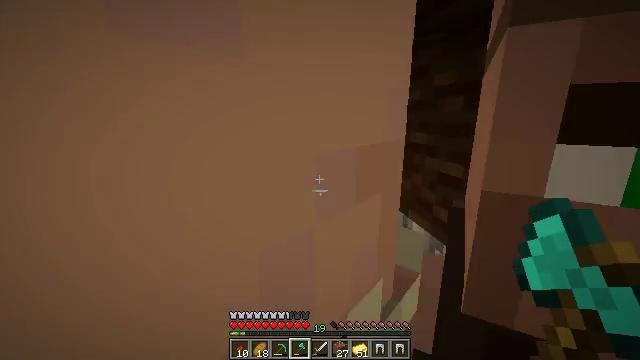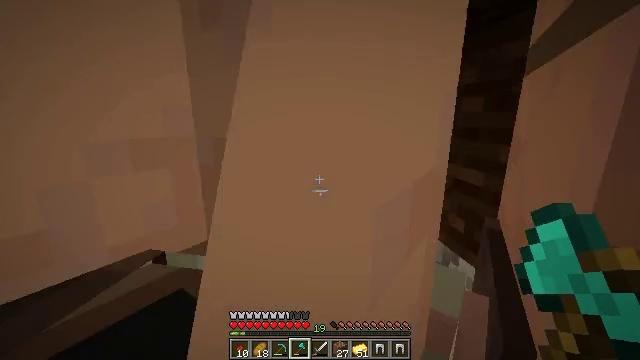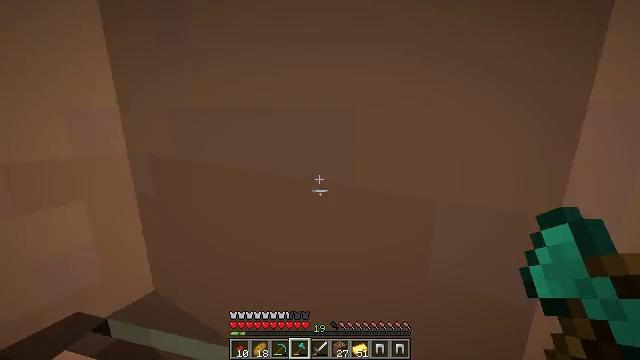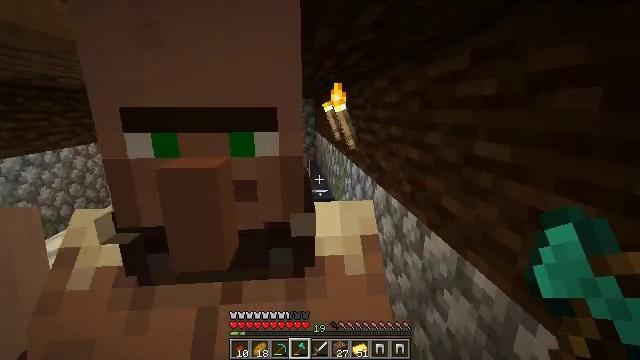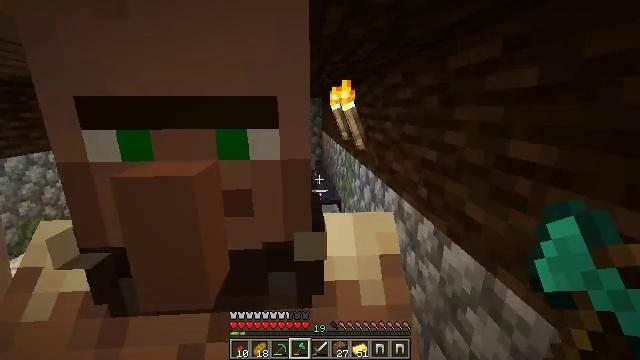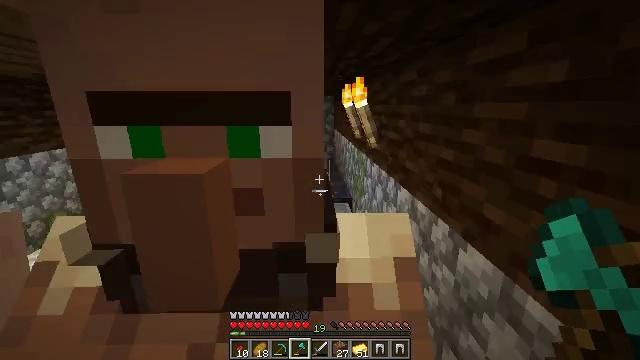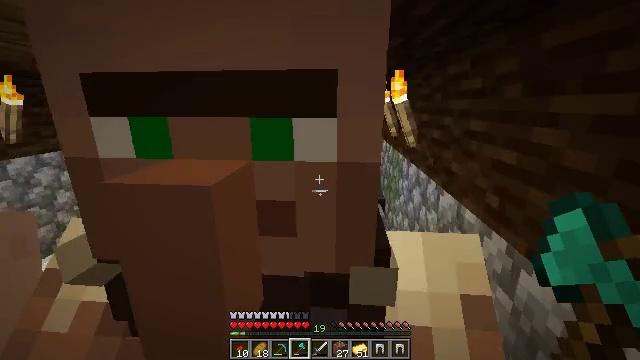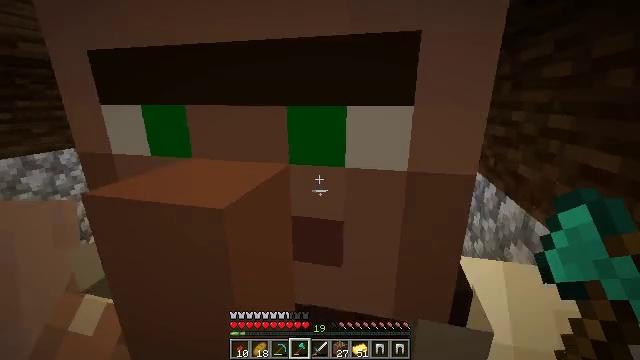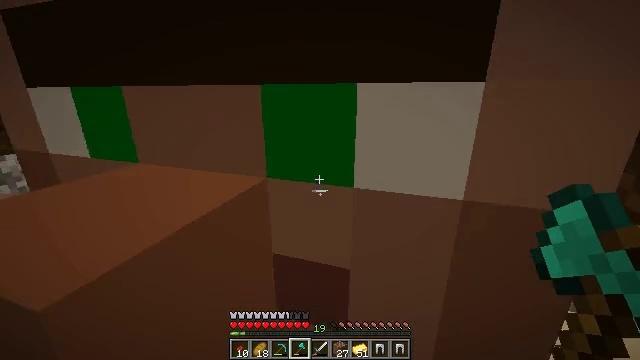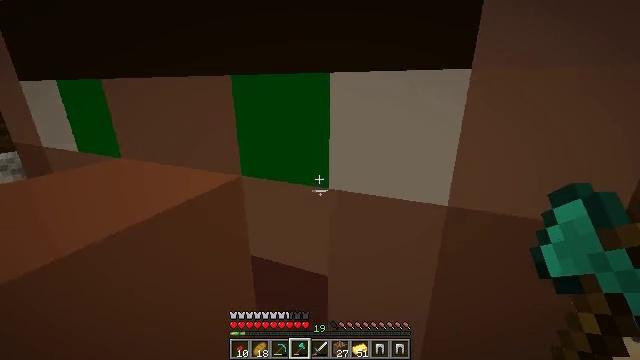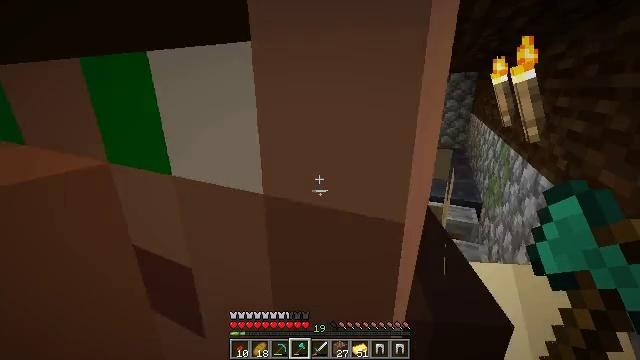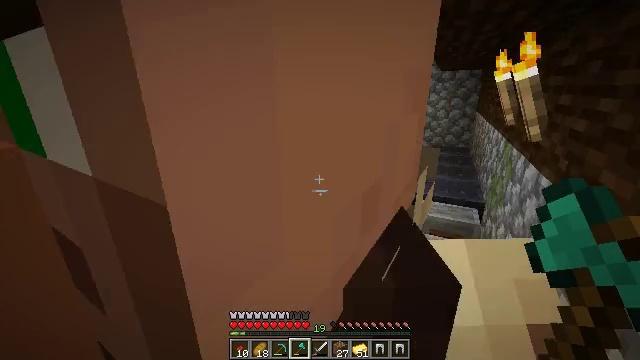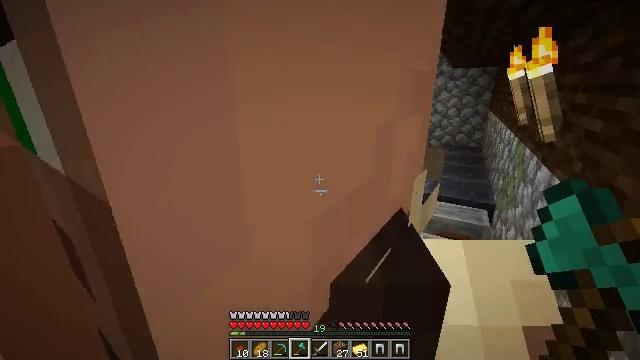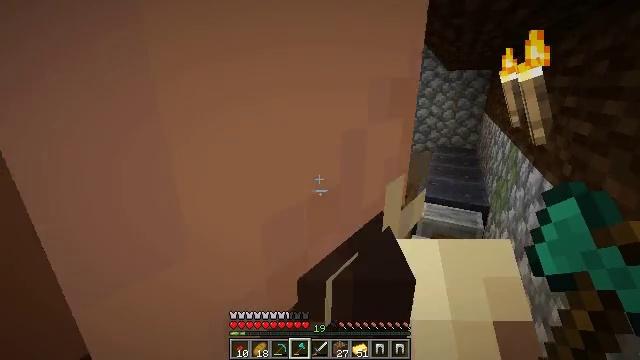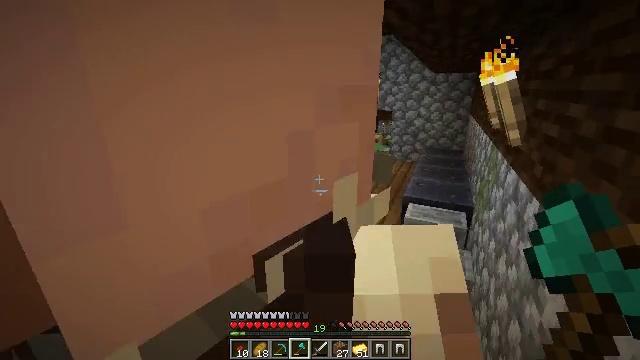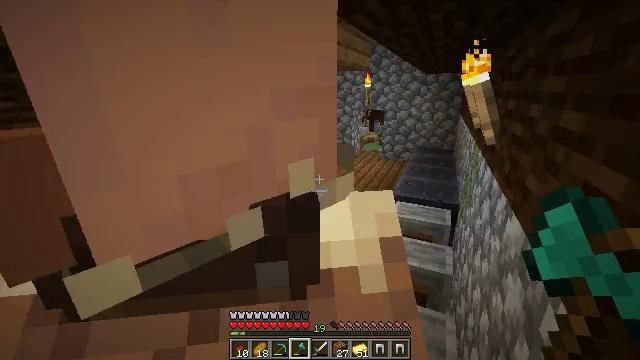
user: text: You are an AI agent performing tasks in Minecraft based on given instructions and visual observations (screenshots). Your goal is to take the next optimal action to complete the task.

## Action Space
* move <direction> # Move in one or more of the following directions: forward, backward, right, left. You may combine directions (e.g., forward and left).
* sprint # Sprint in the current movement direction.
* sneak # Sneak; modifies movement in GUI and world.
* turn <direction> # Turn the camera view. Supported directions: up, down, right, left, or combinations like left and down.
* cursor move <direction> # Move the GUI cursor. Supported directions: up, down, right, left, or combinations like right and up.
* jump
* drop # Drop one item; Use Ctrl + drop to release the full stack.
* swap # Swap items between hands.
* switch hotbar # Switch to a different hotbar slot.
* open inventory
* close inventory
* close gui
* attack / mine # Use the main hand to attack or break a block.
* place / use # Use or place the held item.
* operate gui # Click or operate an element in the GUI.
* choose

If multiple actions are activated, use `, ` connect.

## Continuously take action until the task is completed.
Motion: motion action
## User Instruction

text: Use materials to craft chainmail leggings in the crafting table.
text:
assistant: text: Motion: move forward
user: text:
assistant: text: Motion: move forward, turn left
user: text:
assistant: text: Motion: turn left
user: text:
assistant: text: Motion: turn left
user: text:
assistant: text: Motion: turn left
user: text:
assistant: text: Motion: turn left
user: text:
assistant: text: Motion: turn left and down
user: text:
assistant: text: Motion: turn left and down
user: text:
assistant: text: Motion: turn left
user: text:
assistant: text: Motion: no_op
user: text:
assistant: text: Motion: turn left
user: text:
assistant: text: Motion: turn left
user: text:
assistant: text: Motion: no_op
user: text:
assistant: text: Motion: turn right
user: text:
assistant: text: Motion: no_op
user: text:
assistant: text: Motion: no_op
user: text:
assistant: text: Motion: no_op
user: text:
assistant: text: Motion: no_op
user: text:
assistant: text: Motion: turn left and up
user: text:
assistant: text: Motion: turn left and up
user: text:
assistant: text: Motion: turn left
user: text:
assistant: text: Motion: no_op
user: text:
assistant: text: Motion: no_op
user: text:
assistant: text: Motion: no_op
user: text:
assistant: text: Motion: no_op
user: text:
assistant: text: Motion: no_op
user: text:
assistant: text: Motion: no_op
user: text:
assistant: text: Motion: no_op
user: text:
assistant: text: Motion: no_op
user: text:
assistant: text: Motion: no_op